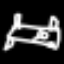
Label: bed